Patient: sex F, age 63
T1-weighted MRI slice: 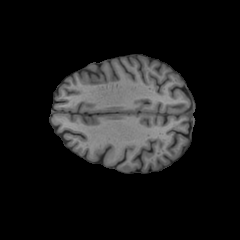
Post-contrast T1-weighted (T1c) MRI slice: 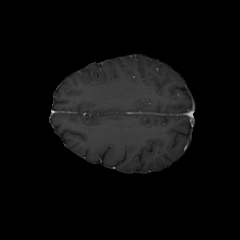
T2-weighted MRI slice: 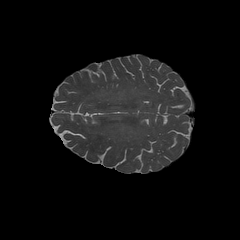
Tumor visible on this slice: no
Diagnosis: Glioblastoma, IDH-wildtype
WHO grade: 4